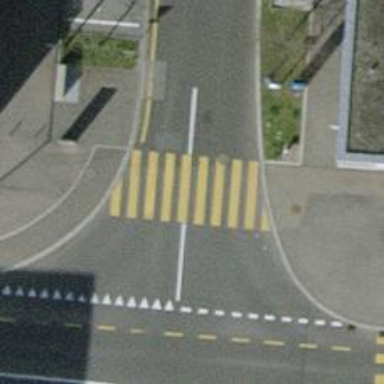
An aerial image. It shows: Zebra crossing on the road.